Question: im starting to use css, and im having a problem aligning images and block within the page.
this is my html source:
'''
<!DOCTYPE html PUBLIC "-//W3C//DTD XHTML 1.0 Strict//EN" "http://www.w3.org/TR/xhtml1/DTD/xhtml1-strict.dtd">
<html xmlns="http://www.w3.org/1999/xhtml">
<head>
<meta name="keywords" content="" />
<meta name="description" content="" />
<meta http-equiv="content-type" content="text/html; charset=utf-8" />
<meta HTTP-EQUIV="Pragma" CONTENT="no-cache"/>
<title>Title</title>
<link href="resources/css/style.css" rel="stylesheet" type="text/css" media="screen" />
</head>
<body>
<div id="wrapper">
<div id="header-menu">
<img id="barleft" src="resources/images/barleft.png" alt=""/>
<div id="header-content">
<div id="menu">
<div id="logo">
<img id="imgLogo" src="resources/images/logoPINFTyny.png" alt="PINF"/>
</div>
<div id="search"></div>
<ul>
<li class="current_page_item"><a href="index.html">/home</a></li>
<li><a href="index.html">/usr</a></li>
<li><a href="index.html">/etc</a></li>
</ul>
</div>
</div>
<img id="barright" src="resources/images/barright.png" alt=""/>
<div style="clear:both;"></div>
</div>
<!-- end #header -->
<div id="page">
<div id="left-sidebar">
<div id="actions">
<h3>
Acciones
</h3>
<ul>
<li>accion1</li>
<li>accion2</li>
<li>accion3</li>
<li>accion4</li>
</ul>
</div>
<div id="news">
<h3>
Noticias
</h3>
<ul>
<li>Noticia1</li>
<li>Noticia2</li>
<li>Noticia3</li>
<li>Noticia4</li>
</ul>
</div>
</div>
<div id="content">
<h1>
Este es el titulo el content
</h1>
<h3>
Este es el subtitulo del content
</h3>
<p>
Esto es lo que debe ir escrito en el content<br/>In posuere eleifend odio. Quisque semper augue mattis wisi. Maecenas ligula. Pellentesque viverra vulputate enim. Aliquam erat volutpat. Pellentesque tristique ante ut risus. Quisque dictum. Integer nisl risus, sagittis convallis, rutrum id, elementum congue, nibh. Suspendisse dictum porta lectus. Donec placerat odio vel elit. Nullam ante orci, pellentesque eget, tempus quis, ultrices in, est. Curabitur sit amet nulla. Nam in massa. Sed vel tellus. Curabitur sem urna, consequat vel, suscipit in, mattis placerat, nulla. Sed ac leo. Pellentesque imperdiet.
</p>
</div>
<div id="right-sidebar">
<div id="actions">
<h3>
Acciones
</h3>
<ul>
<li>accion1</li>
<li>accion2</li>
<li>accion3</li>
<li>accion4</li>
</ul>
</div>
<div id="news">
<h3>
Noticias
</h3>
<ul>
<li>Noticia1</li>
<li>Noticia2</li>
<li>Noticia3</li>
<li>Noticia4</li>
</ul>
</div>
</div>
</div>
<!-- end #page -->
</div>
<div style="clear:both;"></div>
<div id="footer">
<p>©️ 2011 Todos los derechos reservados. Sistema disenado y desarrollado por <a href="http://www.css.com"><img id="logoFooter" src="resources/images/logo-SIR-trans.png" alt="SIR" width="30px" height="30px"/>Sistemas Integrales Roraima</a></p>
</div>
<!-- end #footer -->
</body>
</html>
'''
and this is my css:
'''
body {
margin: 0;
padding: 0;
/*
background: #F7F7F7 url(../images/img01.jpg) repeat left top;
font-family: Georgia, "Times New Roman", Times, serif;
*/
font-family: Verdana, Arial, Helvetica, sans-serif;c
font-size: 14px;
/*color: #5A554E;*/
}
div {
display: block;
}
h1, h2, h3 {
margin: 0;
padding: 0;
font-weight: normal;
/*color: #32639A;*/
font-family: Verdana, Arial, Helvetica, sans-serif;
}
h1 {
font-size: 2.4em;
font-weight: 600;
}
h2 {
font-size: 2em;
}
h3 {
font-size: 1.6em;
}
p, ul, ol {
margin-top: 0;
/*line-height: 200%;*/
font-family: Verdana, Arial, Helvetica, sans-serif;
}
ul, ol {
margin: 0px;
padding: 0px;
list-style: none;
}
a {
text-decoration: underline;
color: #516C00;
}
a:hover {
text-decoration: none;
}
#wrapper {
margin: 0px;
padding: 0px;
/*background: url(../images/img02.jpg) repeat-x left top;*/
}
/* Header */
#header-menu {
width: auto;
height: 50px;
padding: 0px;
display: block;
/*background: url(../images/usb.jpg);*/
}
#barleft {
float:left;
top: 0px;
left: 0px;
}
#header-content {
margin: 0px 30px 0px 0px;
/*padding: 0px 30px 0px 30px;*/
position: relative;
left: 30px;
right: 30px;
height:50px;
background-color: black;
}
#header-content #search {
width:auto;
height:auto;
}
#header-content #menu {
position: relative;
right:30px;
top: 0px;
}
#header-content ul {
height: 50px;
width: auto;
/* line-height: 100%;*/
float: right;
clear:none;
}
#barright {
float:right;
top: 0px;
right: 0px;
}
/* Logo */
#logo {
width: 250px;
height: 50px;
margin: 0px;
padding: 0px 0px 0px 0px;
color: #000000;
float:left;
}
/* Menu */
#menu {
width: auto;
height: 50px;
margin: 0 auto;
padding: 0;
display: block;
/*background: url(../images/inter-top-body.png) repeat left top;*/
}
#menu li {
display: inline;
}
#menu a:hover, #menu .current_page_item a {
text-decoration: none;
}
#menu .current_page_item a {
background: url(../images/img06.jpg) no-repeat left top;
padding-left: 0;
color: #493E2B;
}
/* Page */
#page {
width: 1024px;
padding: 0px 0px 0px 0px;
background: #FFFFFF;
display: inline-block;
}
/* Content */
#content {
width: 736px;
padding: 0px 0px 0px 0px;
display: block;
}
/* Sidebar */
#left-sidebar {
float: left;
width: 256px;
padding: 0px;
color: #787878;
display: block;
}
#right-sidebar {
float: right;
width: 256px;
padding: 0px;
color: #787878;
display: block;
}
/* Footer */
#footer {
clear: both;
width: 1024px;
height: 50px;
margin: 0 auto;
padding: 0px 0px 0px 0px;
background: url(../images/img15.jpg) no-repeat left top;
font-size: 12px;
color: #887450;
height: 50px;
margin: 0 auto;
padding: 0px 0 15px 0;
font-family: Arial, Helvetica, sans-serif;
}
#footer p {
text-align:center;
}
'''
the thing is, my header-menu bar doesnt align with images i put at both extremes to eliminate corners... the same seems to happen with the "page" section. Left-sidebar, content and right-sidebar are not at the same level as i thought i was doing. heres the screenshot:

Notice the little black piece at the right that sould be inline with the black bar, and the black bar should end 30px before the left top, so that little piece can fit in there. Something simmilar seems to be happening with the page section...
Im pretty lost because im just learning css... hope you can help me
thanks!
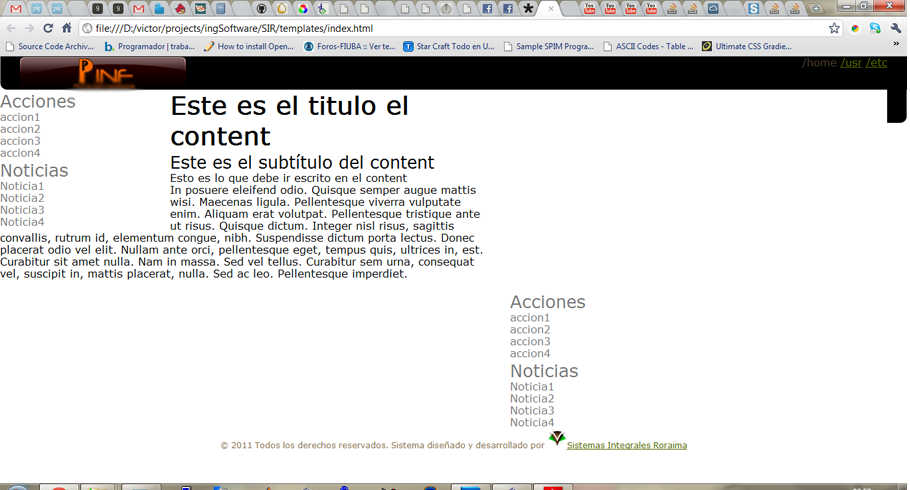
Answer: You can fix your main layout by doing this, its not best practise but it works;
'''
#page {
width: 1024px;
padding: 0px 0px 0px 0px;
background: #FFFFFF;
display: inline-block;
}
#page #content, #page #right-sidebar{
vertical-align: top
}
/* Content */
#content {
padding: 0px 0px 0px 0px;
display: table-cell; //this will give the element some propetys that that make them wanna share horizontal space ( must have a parent with "display: table;" to work )
}
/* Sidebar */
#left-sidebar {
float: left;
width: 256px;
padding: 0px;
color: #787878;
display: block;
}
#right-sidebar {
width: 256px;
padding: 0px;
color: #787878;
display: table-cell;
}
'''
I also moved your left-sidebar inside of your content ( while keeping all css attrebutes )
'''
<div id="content">
<div id="left-sidebar">
<div id="actions">
<h3>
Acciones
</h3>
<ul>
<li>accion1</li>
<li>accion2</li>
<li>accion3</li>
<li>accion4</li>
</ul>
</div>
<div id="news">
<h3>
Noticias
</h3>
<ul>
<li>Noticia1</li>
<li>Noticia2</li>
<li>Noticia3</li>
<li>Noticia4</li>
</ul>
</div>
</div>
<h1>
Este es el titulo el content
</h1>
<h3>
Este es el subtitulo del content
</h3>
<p>
Esto es lo que debe ir escrito en el content<br/>In posuere eleifend odio. Quisque semper augue mattis wisi. Maecenas ligula. Pellentesque viverra vulputate enim. Aliquam erat volutpat. Pellentesque tristique ante ut risus. Quisque dictum. Integer nisl risus, sagittis convallis, rutrum id, elementum congue, nibh. Suspendisse dictum porta lectus. Donec placerat odio vel elit. Nullam ante orci, pellentesque eget, tempus quis, ultrices in, est. Curabitur sit amet nulla. Nam in massa. Sed vel tellus. Curabitur sem urna, consequat vel, suscipit in, mattis placerat, nulla. Sed ac leo. Pellentesque imperdiet.
</p>
</div>
'''
Now, about the header.. you can ether use css3 by adding: (this method is supported by all major browsers) except ie
'''
#header-menu {
-webkit-border-bottom-left-radius: 25px;
-moz-border-radius-bottomleft: 25px;
border-bottom-left-radius: 25px;
-webkit-border-bottom-right-radius: 25px;
-moz-border-radius-bottomright: 25px;
border-bottom-right-radius: 25px;
}
'''
or you can use som background pos. not really sure what brwser that dont support this, but dont think any ie do (not sure thoe)
'''
background: no-repeat url(../images/barleft.png) left bottom;
background: no-repeat url(../images/barright.png) right bottom;
'''
or you can have layout like this:
'''
<div id="header"><span id="left"></span> your menu <span id="right"></span></div>
'''
width style:
'''
#header{
height: (wished height)
}
#right{
background: no-repeat url(../images/barleft.png) left bottom;
width: (your image width)
}
#left{
background: no-repeat url(../images/barright.png) right bottom;
width: (your image width)
}
'''